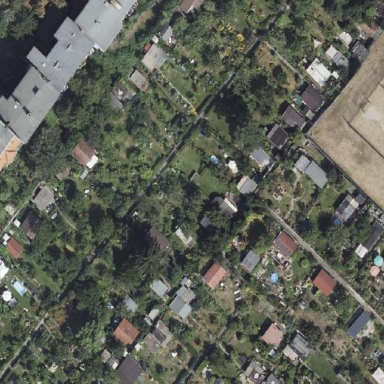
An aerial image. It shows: Allotments area.